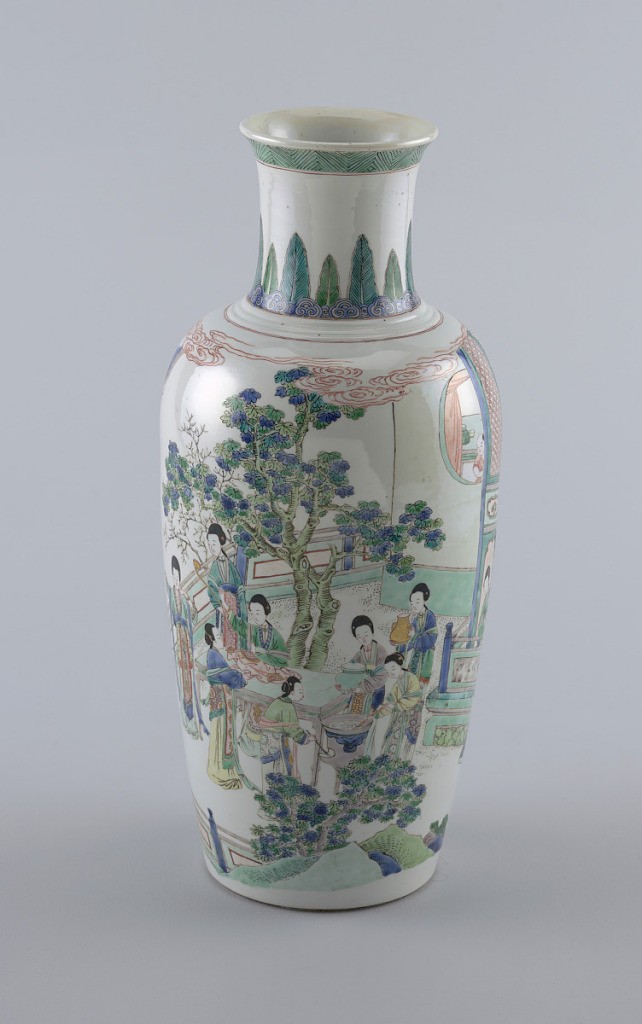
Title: Vase
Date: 17th–18th century
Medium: Enameled and glazed porcelain
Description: "Famille verte" decoration; oviform vase depicting noblewomen on balcony washing and sewing.